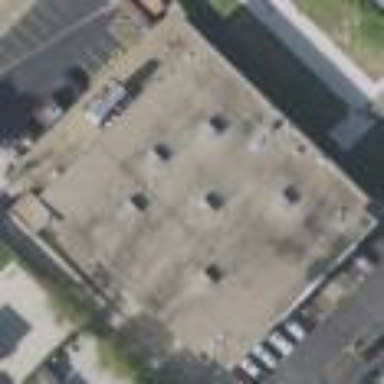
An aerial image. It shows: Supermarket building.